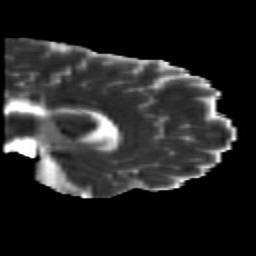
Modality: MD
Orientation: sagittal
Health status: healthy
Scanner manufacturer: siemens
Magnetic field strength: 3 T
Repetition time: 10 s
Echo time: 0.092 s